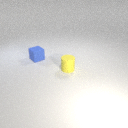
small blue rubber cube behind small yellow rubber cylinder